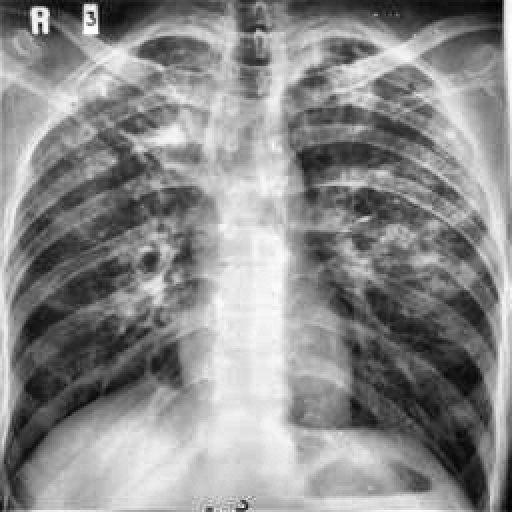
Finding: TUBERCULOSIS